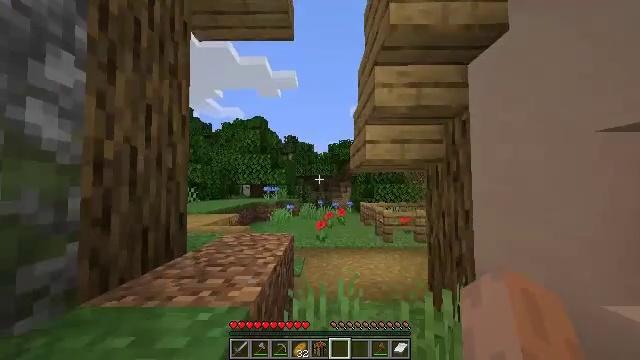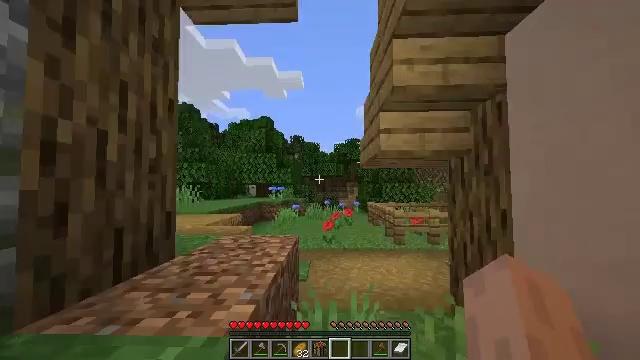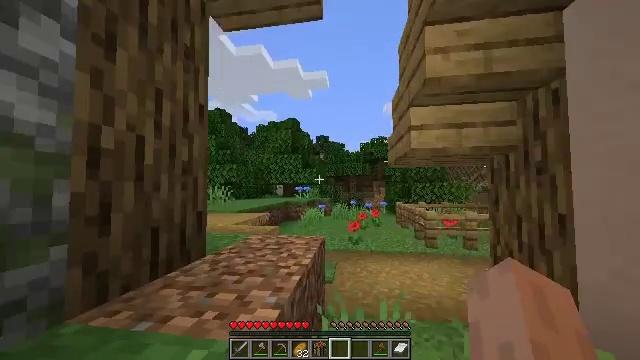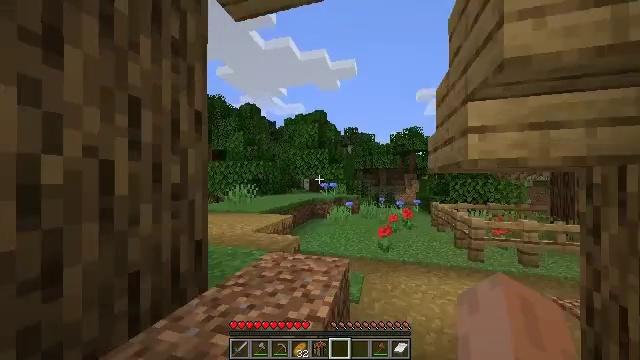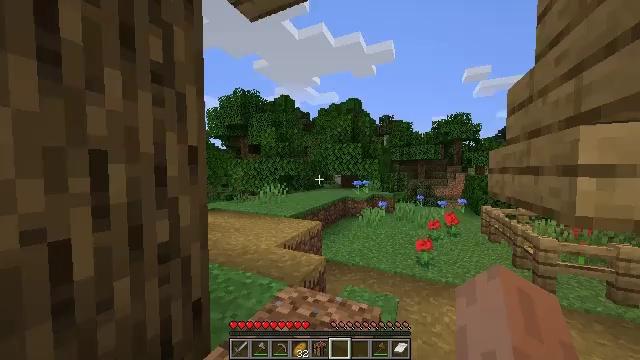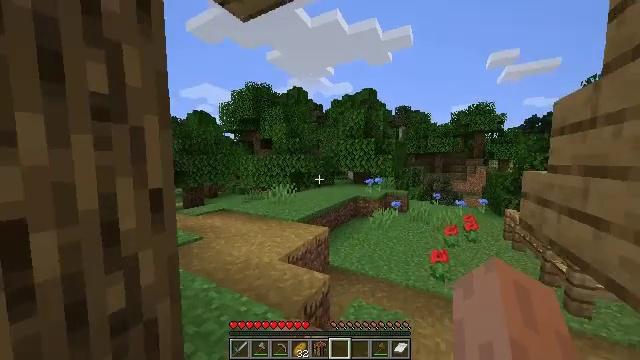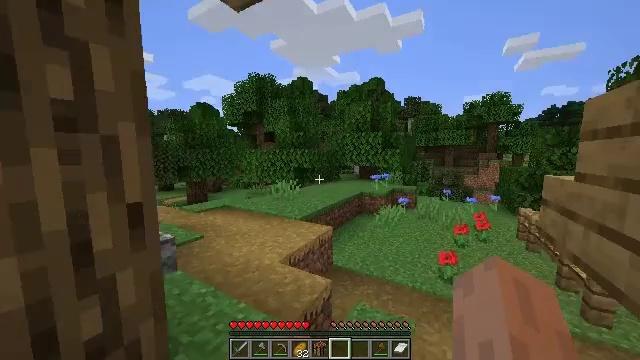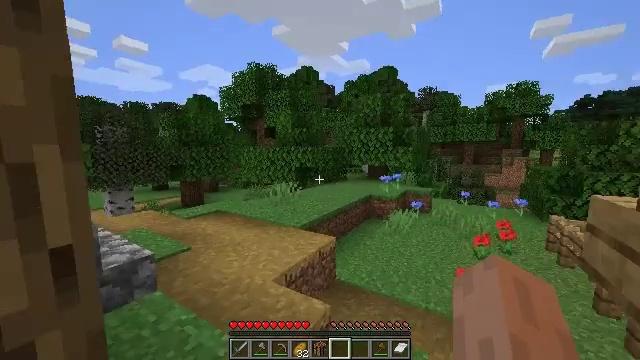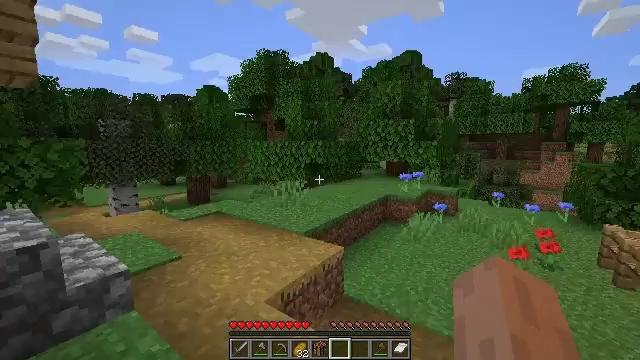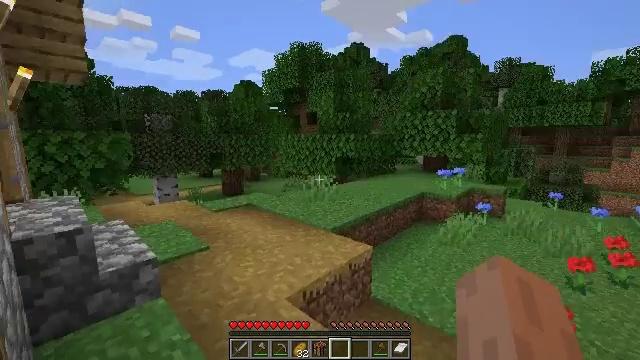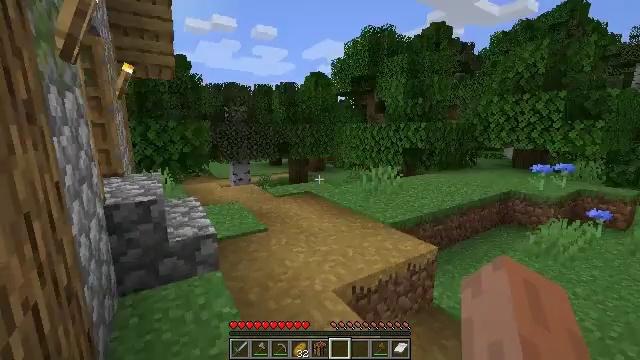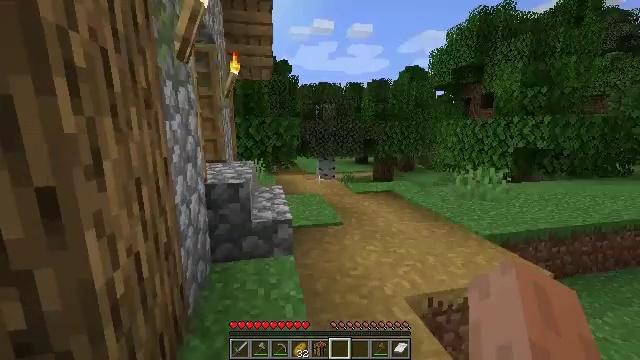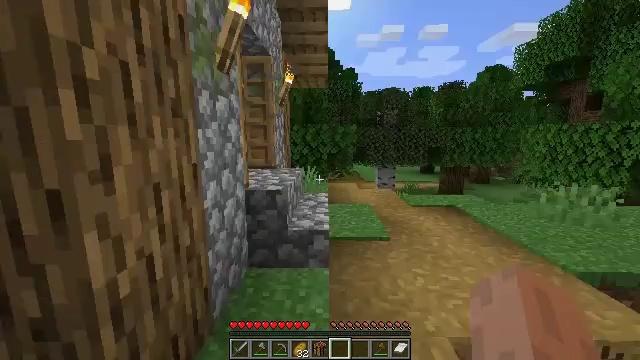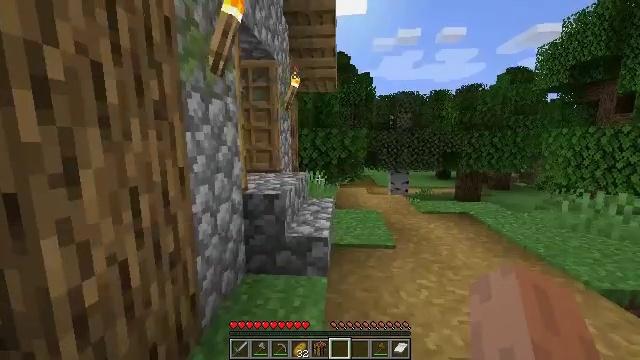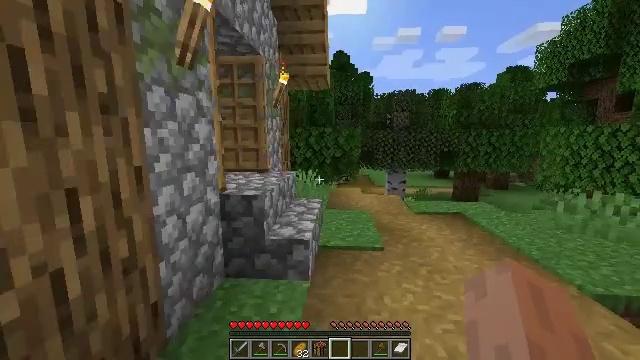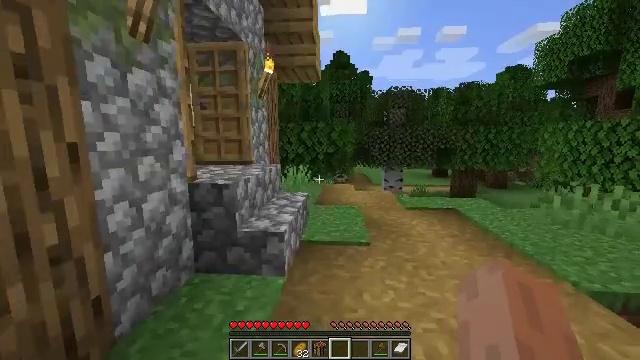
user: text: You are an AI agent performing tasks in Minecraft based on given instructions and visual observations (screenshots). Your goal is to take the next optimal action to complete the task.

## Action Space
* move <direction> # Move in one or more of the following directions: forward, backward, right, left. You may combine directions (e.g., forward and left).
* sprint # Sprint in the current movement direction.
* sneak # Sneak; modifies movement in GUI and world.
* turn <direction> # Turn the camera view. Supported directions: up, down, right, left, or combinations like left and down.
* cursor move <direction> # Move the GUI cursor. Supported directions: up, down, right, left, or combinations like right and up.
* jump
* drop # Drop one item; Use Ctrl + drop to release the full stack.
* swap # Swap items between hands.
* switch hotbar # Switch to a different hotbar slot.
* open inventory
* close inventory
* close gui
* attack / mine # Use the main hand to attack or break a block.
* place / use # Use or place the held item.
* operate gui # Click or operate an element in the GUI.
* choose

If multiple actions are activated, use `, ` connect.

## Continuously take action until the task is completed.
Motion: motion action
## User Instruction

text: Remove the grass path from the ground.
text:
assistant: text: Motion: move forward, turn left
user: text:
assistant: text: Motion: move forward, turn left
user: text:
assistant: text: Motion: move forward, turn left and down, jump
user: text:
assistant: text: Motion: move forward, turn left and down, jump
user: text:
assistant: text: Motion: move forward, turn left and down, jump
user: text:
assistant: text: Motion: move forward, turn left and down, jump
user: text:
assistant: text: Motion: move forward, turn left, jump
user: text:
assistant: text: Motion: move forward, turn left and down
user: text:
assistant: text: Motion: move forward, turn left and down
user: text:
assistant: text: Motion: move forward, turn left and down
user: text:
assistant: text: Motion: move forward, turn left
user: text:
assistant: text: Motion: move forward and move right, turn left and up
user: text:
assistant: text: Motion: move forward and move right, turn left
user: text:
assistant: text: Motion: move forward and move right
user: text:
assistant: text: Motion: move forward and move right
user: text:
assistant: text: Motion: move forward and move right
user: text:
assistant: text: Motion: move forward and move right, turn left
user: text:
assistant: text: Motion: move forward and move right, turn left
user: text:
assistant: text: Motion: move forward and move right, turn left
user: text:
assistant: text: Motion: move forward and move right, turn left
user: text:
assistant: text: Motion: move forward and move right, turn left
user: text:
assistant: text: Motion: move forward and move right
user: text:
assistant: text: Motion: move forward and move right
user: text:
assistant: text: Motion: move forward and move right
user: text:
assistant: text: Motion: move forward and move right, jump
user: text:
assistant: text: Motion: move forward and move right, jump
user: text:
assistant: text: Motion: move forward and move right, jump
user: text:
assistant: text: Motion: move forward and move right, jump
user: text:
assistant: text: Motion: move forward and move right, jump
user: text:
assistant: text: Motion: move forward and move right